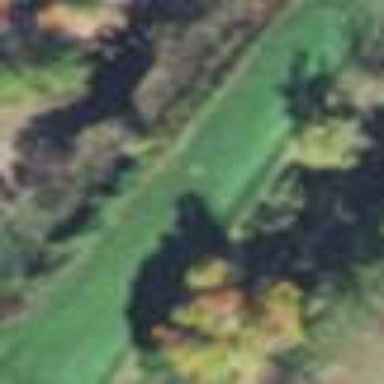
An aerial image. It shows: Grassy area designated as golf tee.